Question: I'm trying to built some authentication within my EmberJS application, so after the user has logged in, i save the user id and a token using local storage. This works as planned, i have then build a set up computed properties for helping determine if a players has logged in.
'''
MyApp.ApplicationController = Ember.Controller.extend
currentUser: (->
@AuthManager.get('apiKey.user')
).property('AuthManager.apiKey')
isAuthenticated: (->
@AuthManager.isAuthenticated
).property('AuthManager.apiKey')
'''
As you can see it just fetch the data from my AuthManager. Now my big problem is that these computed properties does not update, even tho the apiKey changes. So i tried to debug it.
'''
currentUser: (->
@AuthManager.get('apiKey.user')
).property('AuthManager.apiKey')
isAuthenticated: (->
#@AuthManager.isAuthenticated
console.log "Something changed to " + @get('AuthManager.apiKey.accessToken')
self = @
setInterval ->
console.log self.get('AuthManager.apiKey.accessToken')
, 1000
).property('AuthManager.apiKey.accessToken')
'''
First the apiKey is undefined, but after the user is loaded, the apiKeys is set, but property fails to see this change.
This is the output of the code.

As you can see the apiKeys changes, but "Something changed to" is only printed once?
What am i doing wrong?
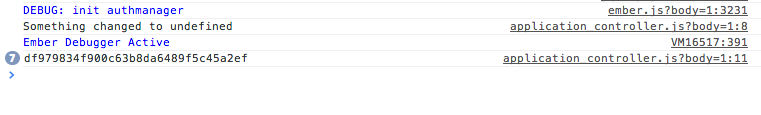
Answer: I think your problem is because the 'AuthManager' starts with a capital letter, when you use '@set('AuthManager.accessToken', ...)' ember lookup the a global path, like 'window.AuthManager.accessToken' instead of 'controllerInstance.AuthManager.accessToken' so refactor your code to use just 'authManager'.
<URL> trigger several times, because it's a timer that executes repeatedly until 'clearInterval' is called, with the returned id from 'setInterval'